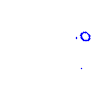
Particle: proton